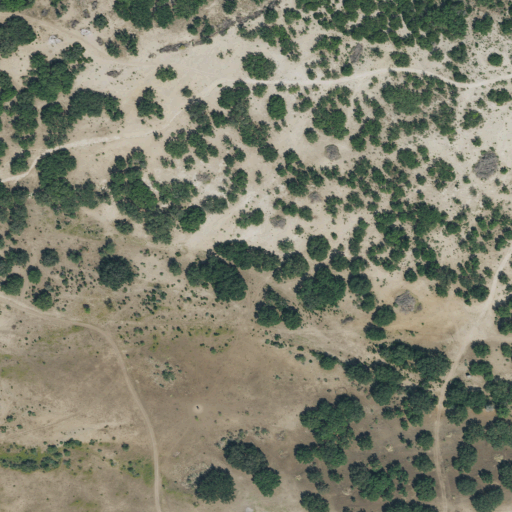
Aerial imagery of valley in Texas named Pole Hollow containing shrub and evergreen forest